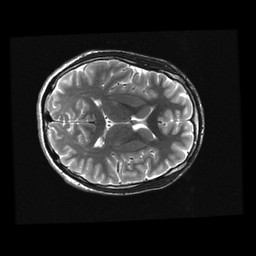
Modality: T2w
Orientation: axial
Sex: male
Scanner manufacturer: ge
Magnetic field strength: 3 T
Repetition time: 5 s
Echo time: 0.101 s